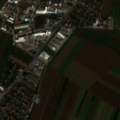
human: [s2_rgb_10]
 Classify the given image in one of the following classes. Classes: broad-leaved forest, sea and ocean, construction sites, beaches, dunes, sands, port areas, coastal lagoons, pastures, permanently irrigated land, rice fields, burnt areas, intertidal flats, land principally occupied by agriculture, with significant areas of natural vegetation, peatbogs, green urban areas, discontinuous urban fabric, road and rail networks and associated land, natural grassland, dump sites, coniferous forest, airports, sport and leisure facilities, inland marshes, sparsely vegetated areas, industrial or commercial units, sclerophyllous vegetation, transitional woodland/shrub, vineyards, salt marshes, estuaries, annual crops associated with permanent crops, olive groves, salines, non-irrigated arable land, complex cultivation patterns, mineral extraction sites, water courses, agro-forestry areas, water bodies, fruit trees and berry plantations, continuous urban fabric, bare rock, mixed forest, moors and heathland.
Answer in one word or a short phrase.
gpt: discontinuous urban fabric, industrial or commercial units, non-irrigated arable land, land principally occupied by agriculture, with significant areas of natural vegetation